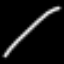
Label: line